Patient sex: F
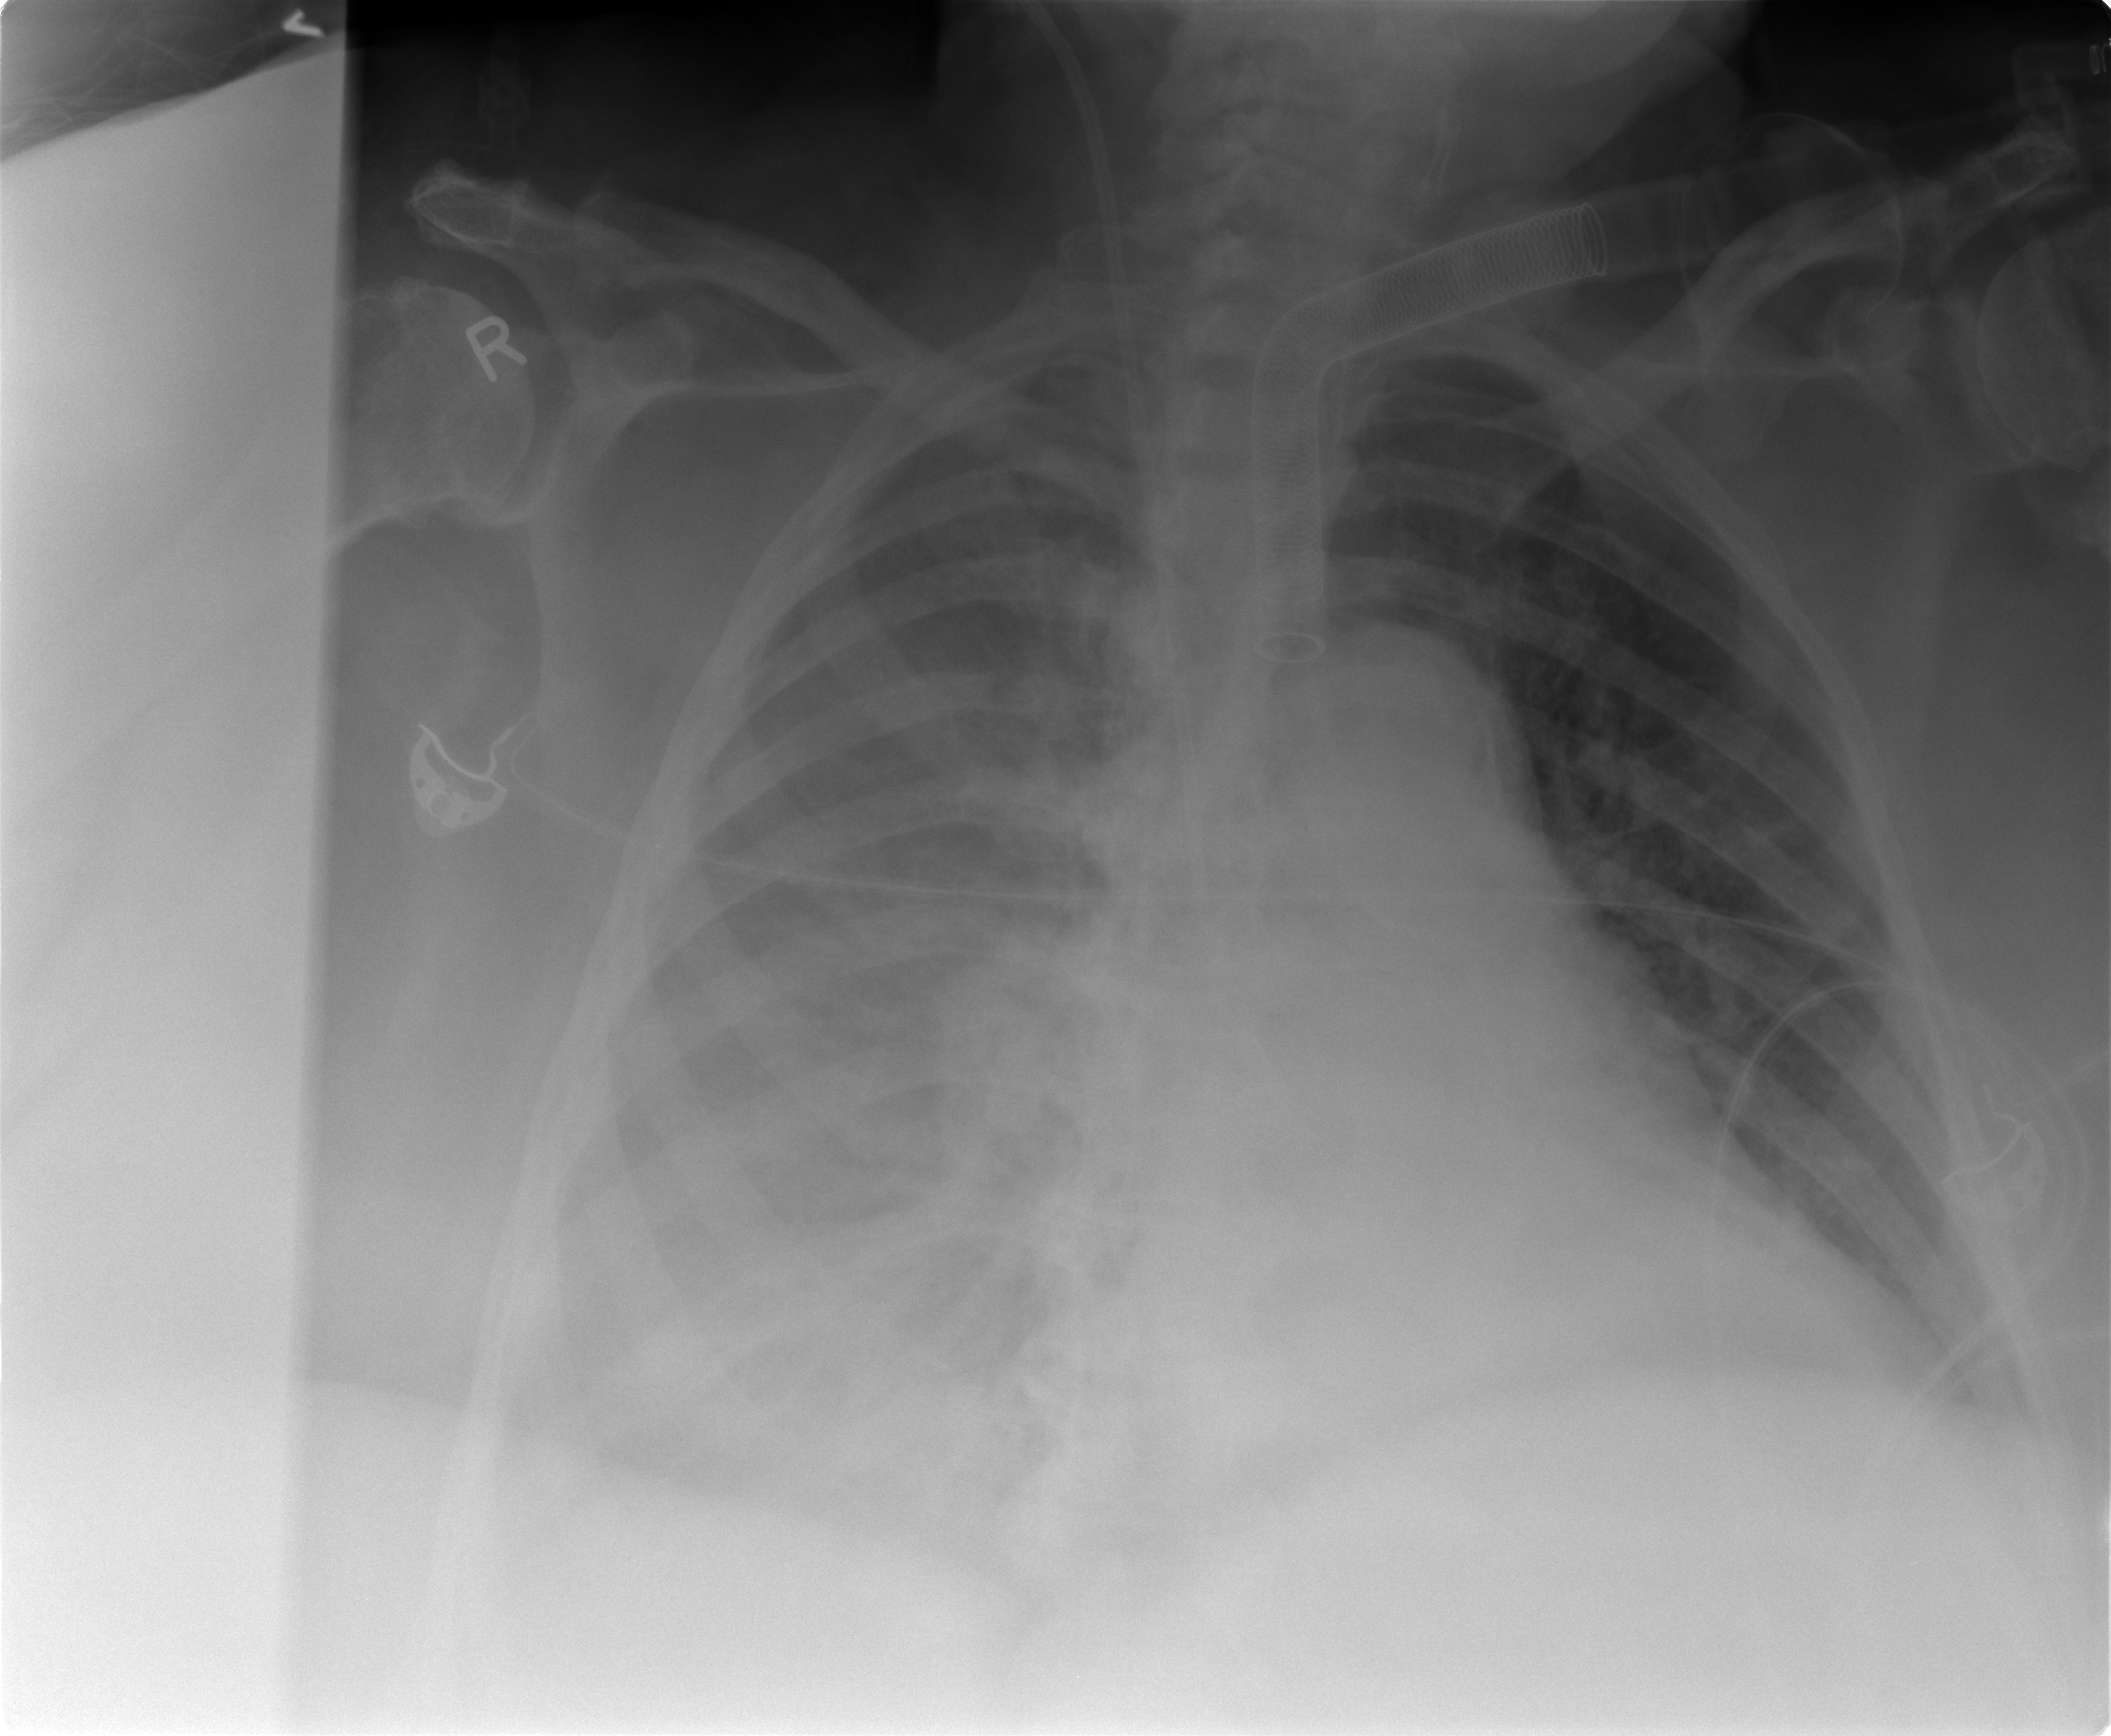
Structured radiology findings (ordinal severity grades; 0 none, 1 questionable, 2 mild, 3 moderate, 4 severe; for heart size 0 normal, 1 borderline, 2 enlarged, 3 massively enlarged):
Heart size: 2
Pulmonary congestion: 2
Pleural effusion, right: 3
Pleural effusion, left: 0
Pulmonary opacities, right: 0
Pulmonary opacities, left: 0
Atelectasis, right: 2
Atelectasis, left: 1